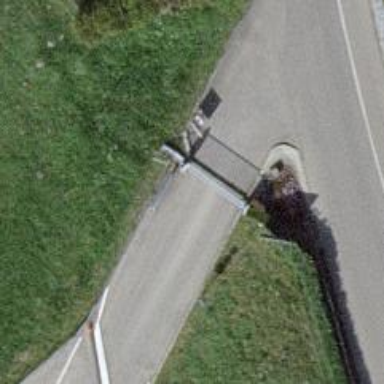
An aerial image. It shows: Gate.